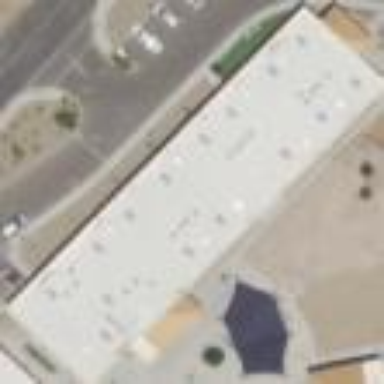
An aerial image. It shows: School building.